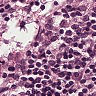
Metastatic tissue present: no